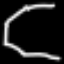
Label: octagon